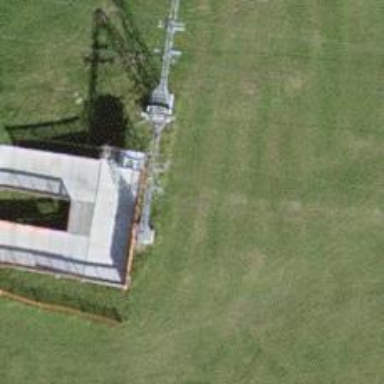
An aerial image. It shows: Pylon used for aerialway.